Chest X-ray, PA view. Patient: 35 years old, sex M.
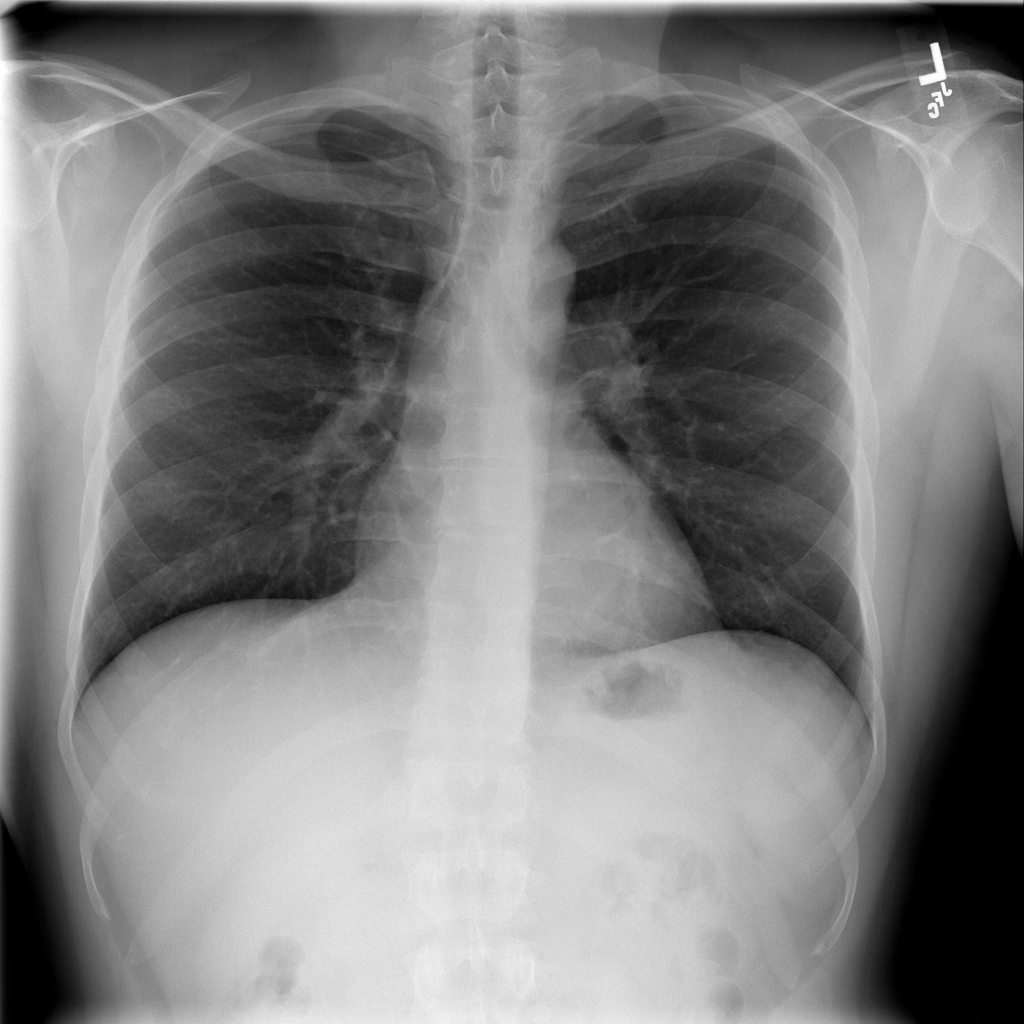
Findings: No Finding